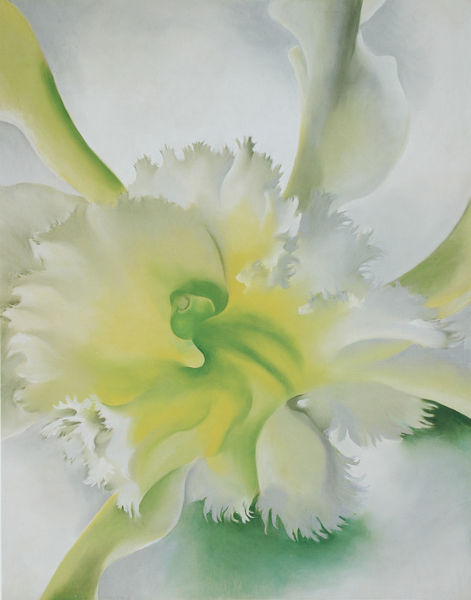
Titel: An Orchid
Künstler: Georgia O'Keeffe
Institution: Im Besitz der Künstlerin
Schlagwörter: blätter, gemälde, weiß, gelb, grün, blume, grau, blüte, fransen, blatt, lilie, nelke, wellig, iris, grüb, ränder, lasierend, zentriert, o'eeffe, o´keeffe, georgia o'eeffe